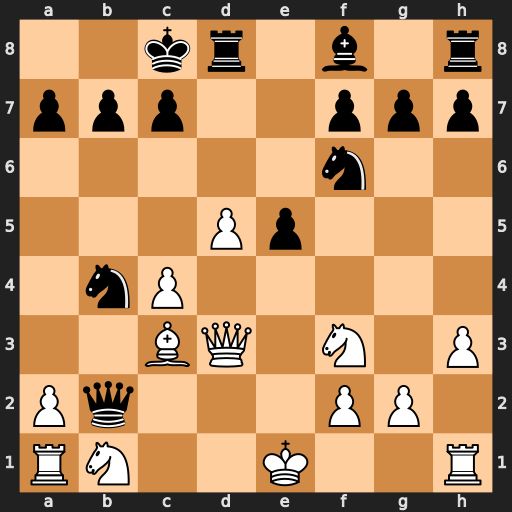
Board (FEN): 2kr1b1r/ppp2ppp/5n2/3Pp3/1nP5/2BQ1N1P/Pq3PP1/RN2K2R
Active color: w
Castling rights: KQ
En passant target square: -
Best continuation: Qf5+ Nd7 Bxb2